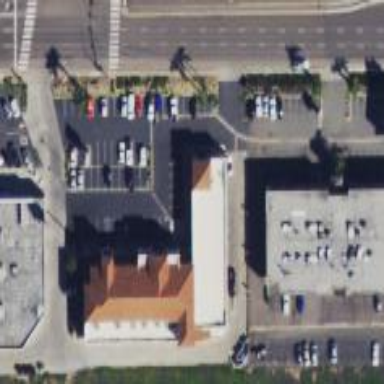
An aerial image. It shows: Office building.